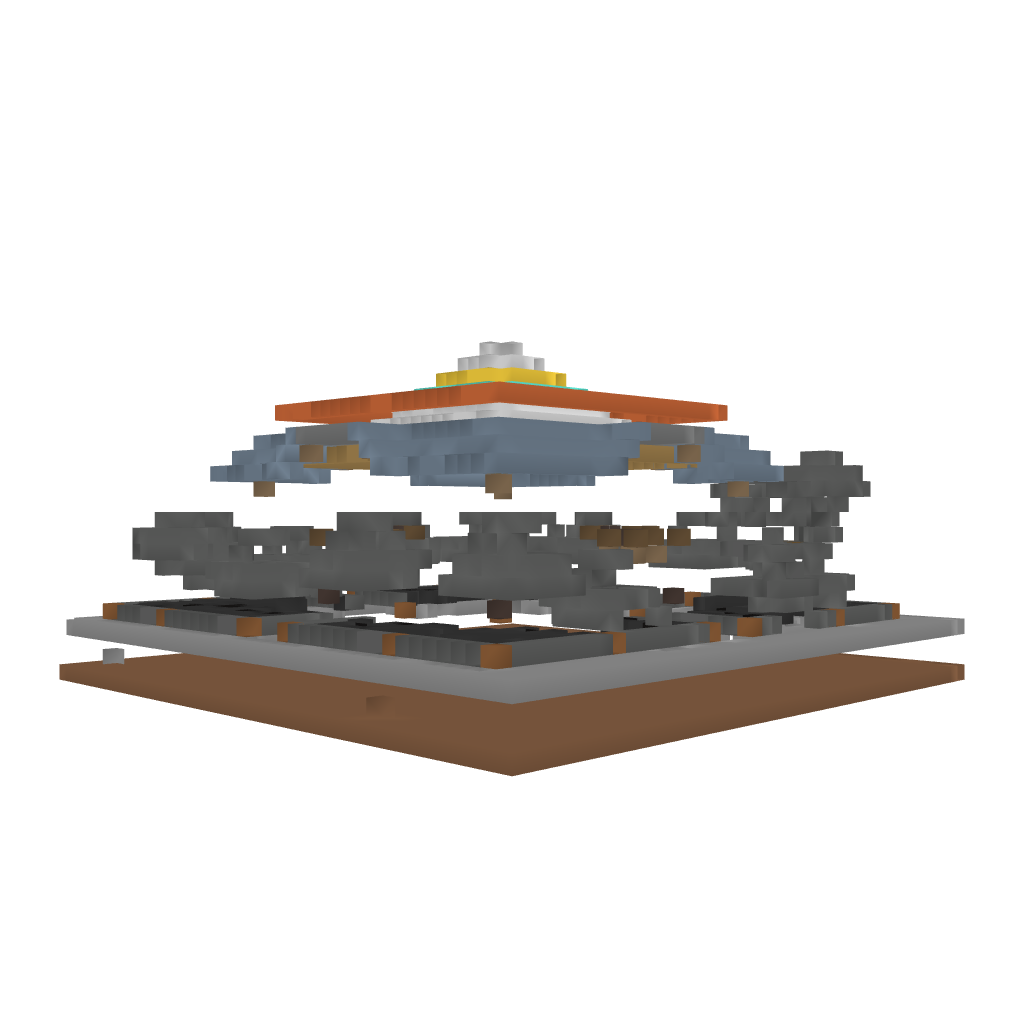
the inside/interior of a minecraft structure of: FiretopGames Submission